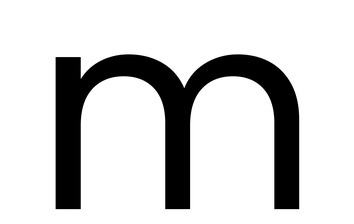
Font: Poppins-Regular